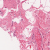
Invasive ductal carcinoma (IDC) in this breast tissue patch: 0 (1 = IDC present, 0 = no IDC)